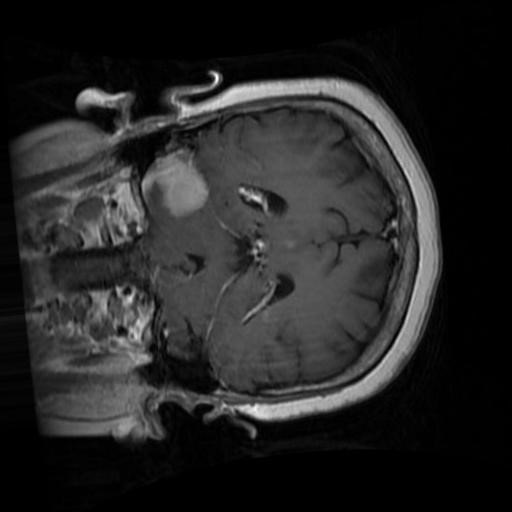
Label: brain_menin